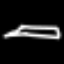
Label: pencil